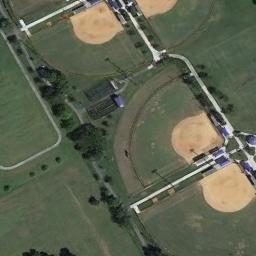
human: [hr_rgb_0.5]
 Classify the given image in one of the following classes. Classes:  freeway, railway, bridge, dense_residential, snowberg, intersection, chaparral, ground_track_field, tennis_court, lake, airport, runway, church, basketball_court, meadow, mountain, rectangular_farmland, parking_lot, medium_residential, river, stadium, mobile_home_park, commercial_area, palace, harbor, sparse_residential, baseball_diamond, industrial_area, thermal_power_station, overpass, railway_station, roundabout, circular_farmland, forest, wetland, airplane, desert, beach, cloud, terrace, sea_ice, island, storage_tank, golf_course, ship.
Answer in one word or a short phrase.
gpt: baseball_diamond